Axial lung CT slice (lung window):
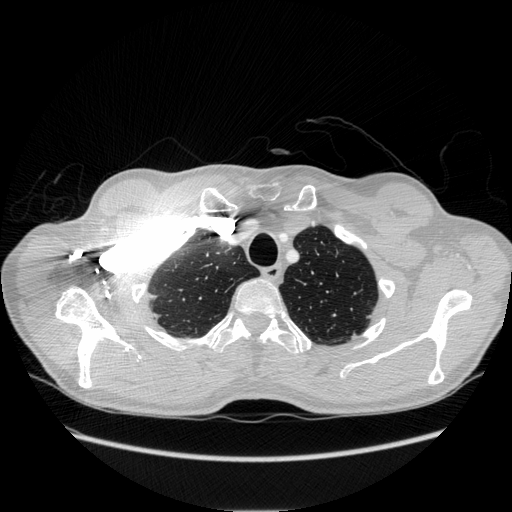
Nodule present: no